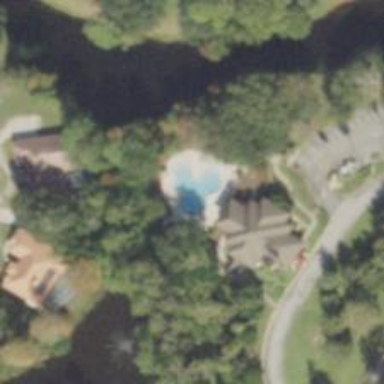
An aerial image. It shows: Swimming pool located in leisure land.